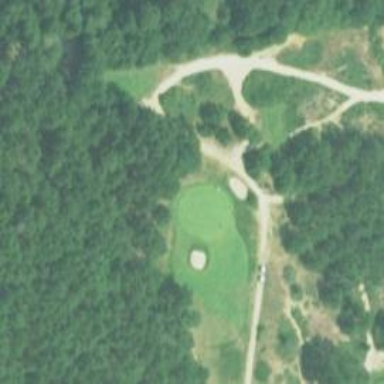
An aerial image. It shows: Golf hole.